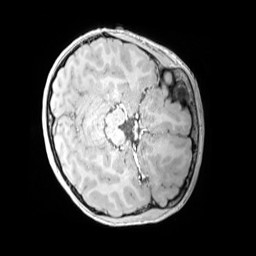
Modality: MP2RAGE
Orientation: axial
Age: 11
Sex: male
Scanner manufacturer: siemens
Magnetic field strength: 3 T
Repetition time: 4 s
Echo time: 0.00303 s